Question: I'm adding a new views to my LinearLayout on a runtime. I'd like them to be stacked on the right side of the layout.
On the picture clock icon gets stacked on the left, so it's oposite to what I want. Is it possible to make them stack on the right of the higlited LinearLayout? (It can be any other layout, not just Linear if it gives what I want)

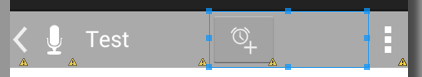
Answer: Something like this?
'''
<LinearLayout
android:layout_width="match_parent"
android:layout_height="wrap_content"
android:gravity="right"
android:layout_alignParentLeft="true"
android:layout_alignParentTop="true" >
<Button
android:id="@+id/button3"
android:layout_width="wrap_content"
android:layout_height="wrap_content"
android:text="Button" />
<Button
android:id="@+id/button1"
android:layout_width="wrap_content"
android:layout_height="wrap_content"
android:text="Button" />
<Button
android:id="@+id/button2"
android:layout_width="wrap_content"
android:layout_height="wrap_content"
android:text="Button" />
</LinearLayout>
'''
The blue line is the linear layout selected: